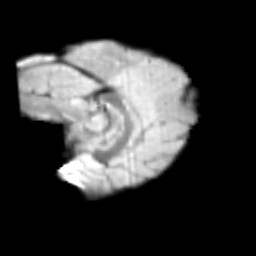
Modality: T2w
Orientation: sagittal
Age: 9
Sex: female
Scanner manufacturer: siemens
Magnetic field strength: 3 T
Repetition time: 3.8 s
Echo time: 0.07 s